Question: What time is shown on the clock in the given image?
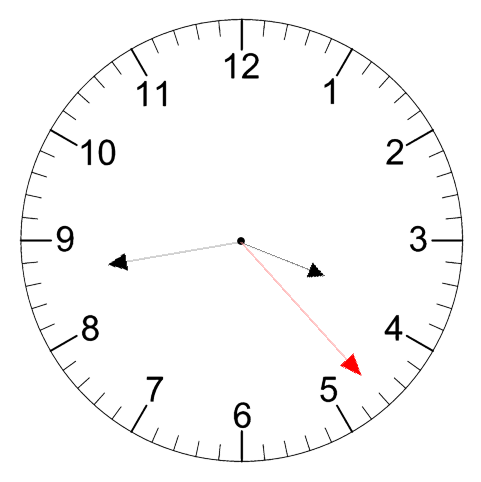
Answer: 03:43:23